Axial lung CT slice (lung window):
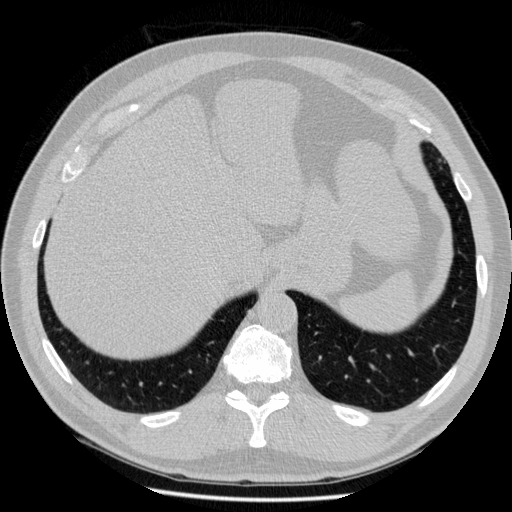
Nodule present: no